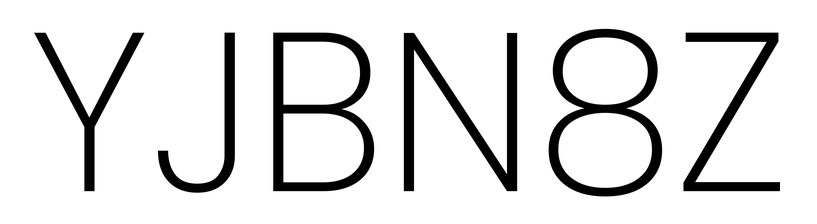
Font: Poppins-ExtraLight